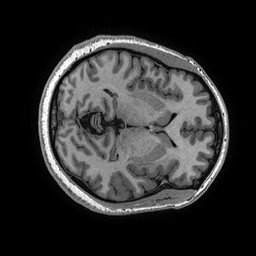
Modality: T1w
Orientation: axial
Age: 42
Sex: female
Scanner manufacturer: ge
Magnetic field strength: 3 T
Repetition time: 0.006952 s
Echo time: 0.00292 s